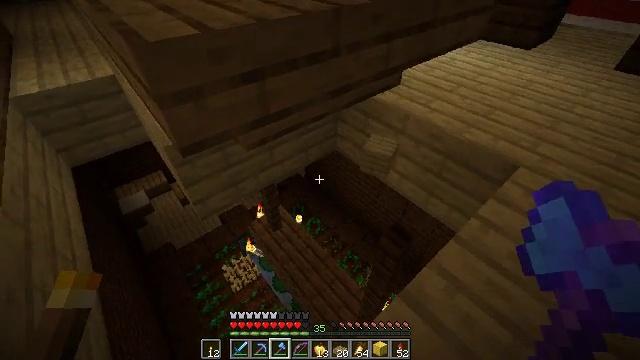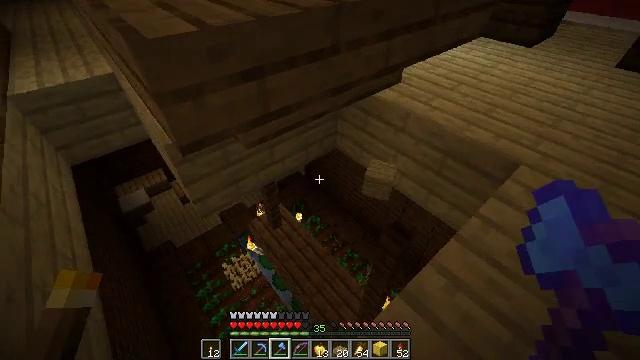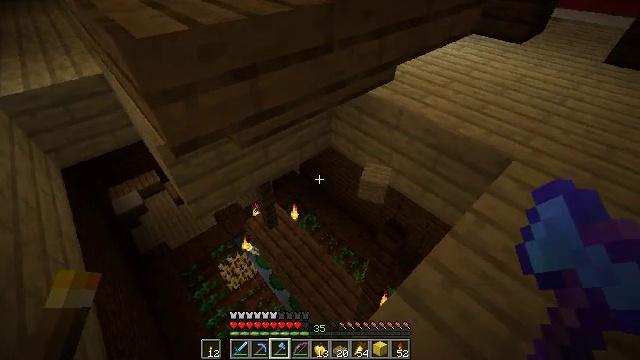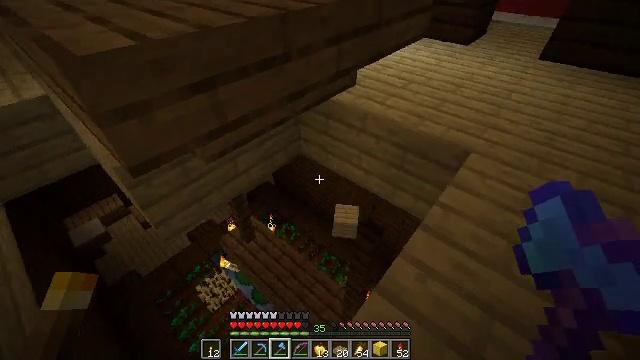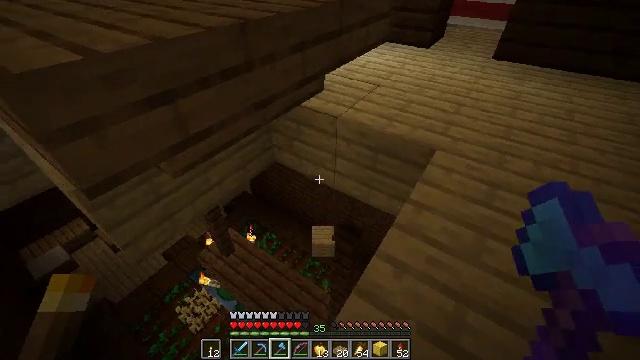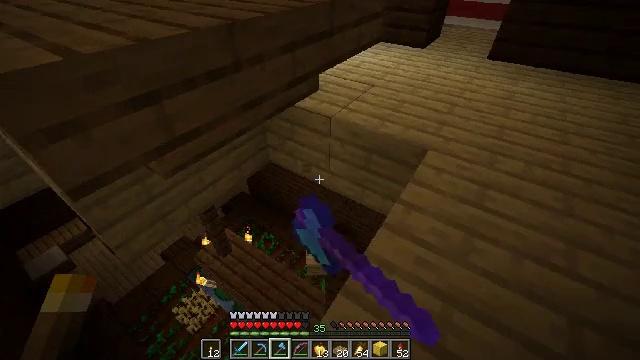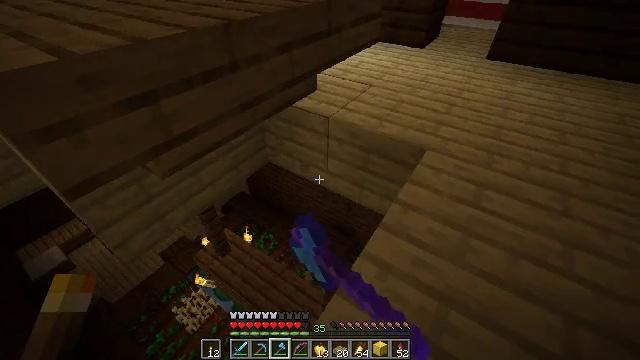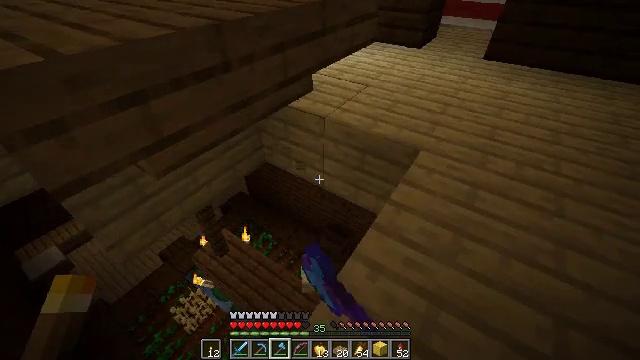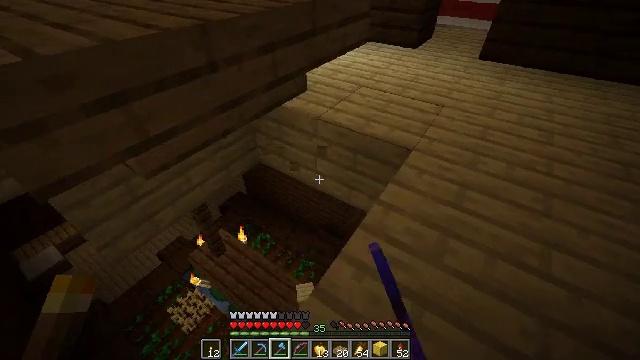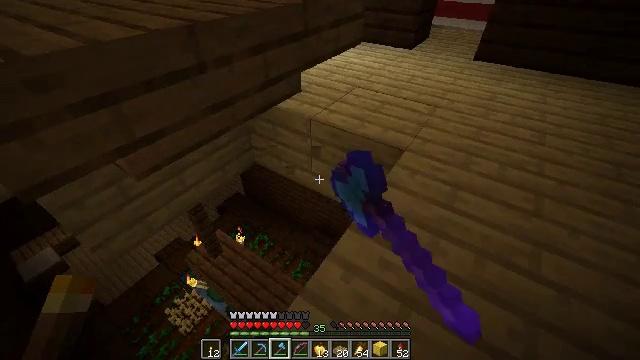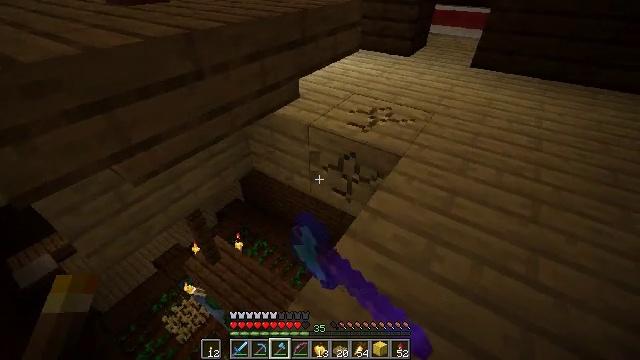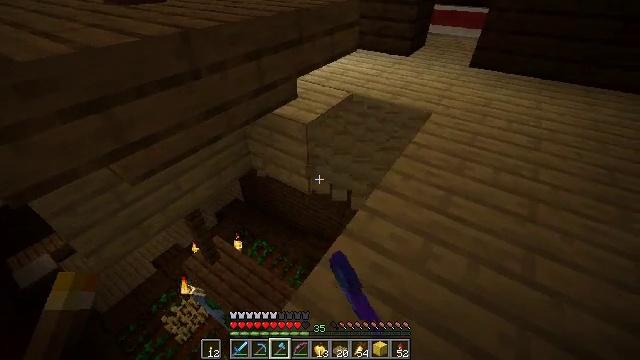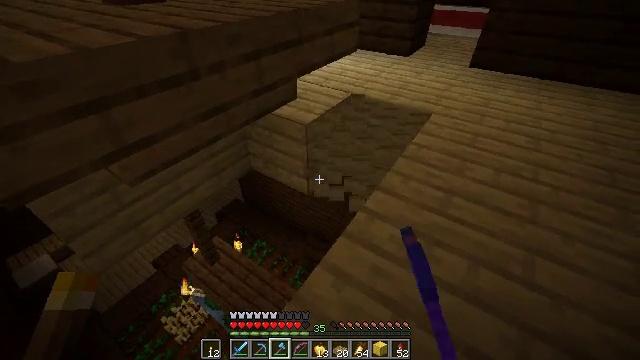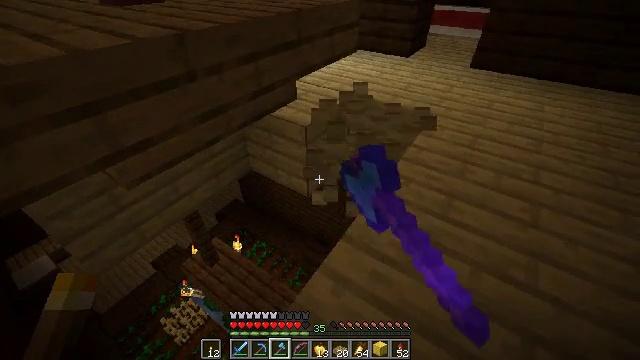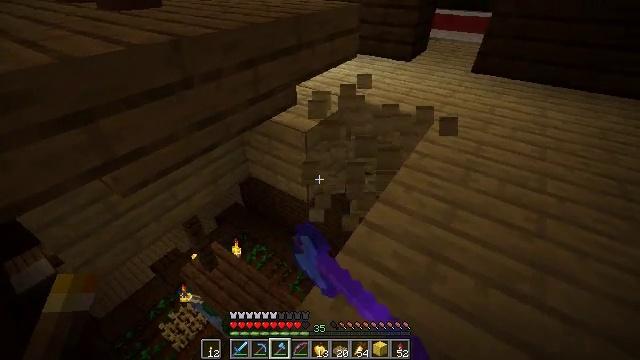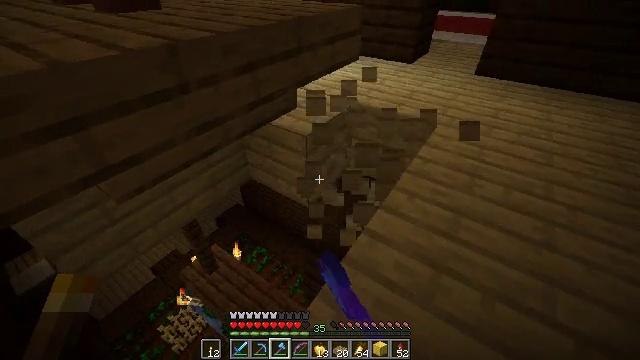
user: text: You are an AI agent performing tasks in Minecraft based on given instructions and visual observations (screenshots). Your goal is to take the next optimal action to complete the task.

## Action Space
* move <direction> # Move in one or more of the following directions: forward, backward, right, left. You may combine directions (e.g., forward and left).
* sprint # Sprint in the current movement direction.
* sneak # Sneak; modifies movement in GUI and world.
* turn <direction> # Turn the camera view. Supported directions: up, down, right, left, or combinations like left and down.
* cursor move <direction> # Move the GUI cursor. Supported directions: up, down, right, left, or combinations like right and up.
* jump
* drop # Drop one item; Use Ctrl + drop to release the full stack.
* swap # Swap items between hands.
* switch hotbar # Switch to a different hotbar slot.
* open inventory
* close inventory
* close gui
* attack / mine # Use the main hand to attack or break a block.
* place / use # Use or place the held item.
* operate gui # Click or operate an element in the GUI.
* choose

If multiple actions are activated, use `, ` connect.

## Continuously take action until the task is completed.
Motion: motion action
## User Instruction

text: Attack the birch planks to recycle them.
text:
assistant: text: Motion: sneak, attack / mine
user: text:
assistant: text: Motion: sneak, turn right, attack / mine
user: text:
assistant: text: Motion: move right, sneak, turn right and up, attack / mine
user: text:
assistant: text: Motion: move right, sneak, turn right and up, attack / mine
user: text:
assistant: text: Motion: move right, sneak, attack / mine
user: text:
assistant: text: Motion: move right, sneak, attack / mine
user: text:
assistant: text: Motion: move right, sneak, attack / mine
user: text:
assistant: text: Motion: move right, sneak, attack / mine
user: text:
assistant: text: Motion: sneak, attack / mine
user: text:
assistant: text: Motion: sneak, turn up, attack / mine
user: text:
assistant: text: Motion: sneak, attack / mine
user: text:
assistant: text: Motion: move forward, sneak, attack / mine
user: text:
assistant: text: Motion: move forward, sneak, attack / mine
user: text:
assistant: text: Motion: move forward, sneak, attack / mine
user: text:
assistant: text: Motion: move forward, sneak, attack / mine
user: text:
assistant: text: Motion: move forward, sneak, turn left, attack / mine
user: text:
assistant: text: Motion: move forward, sneak, turn left, attack / mine
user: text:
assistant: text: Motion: move forward and move right, sneak, turn left, attack / mine
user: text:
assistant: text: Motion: move forward and move right, sneak, turn left, attack / mine
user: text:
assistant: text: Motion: move right, sneak, turn left, attack / mine
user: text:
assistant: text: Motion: move right, sneak, attack / mine
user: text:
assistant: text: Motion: move right, sneak, attack / mine
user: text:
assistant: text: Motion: move right, sneak, turn left and up, attack / mine
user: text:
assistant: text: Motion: move right, sneak, turn left, attack / mine
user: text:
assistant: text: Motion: move right, sneak, turn left, attack / mine
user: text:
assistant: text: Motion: move right, sneak, attack / mine
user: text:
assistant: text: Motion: move right, sneak, attack / mine
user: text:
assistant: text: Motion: move right, sneak, attack / mine
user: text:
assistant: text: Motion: move right, sneak, attack / mine
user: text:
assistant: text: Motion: move right, sneak, attack / mine